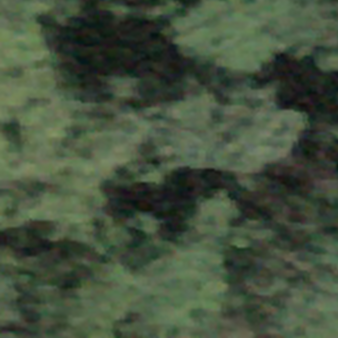
Label: other